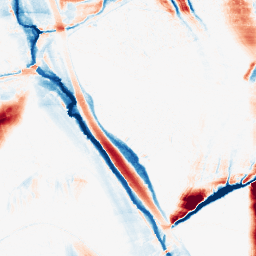
Category: morphological
Decomposition family: morphological_ellipse
Decomposition parameters: operation: average
width: 10
height: 50
Upsampling method: bspline
Upsampling parameters: scale: 8
Upsampling scale: 8